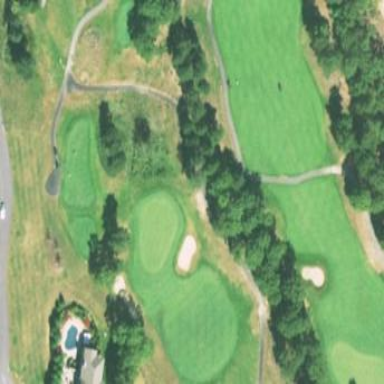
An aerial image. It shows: Grassy area designated as golf fairway.